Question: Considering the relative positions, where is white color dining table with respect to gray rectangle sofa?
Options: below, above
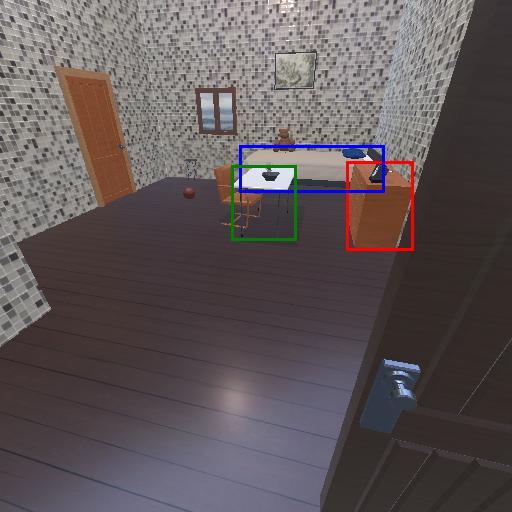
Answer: below